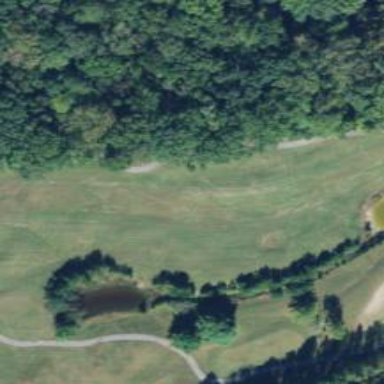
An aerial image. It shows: Service road designated as golf cart path.